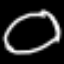
Label: clock